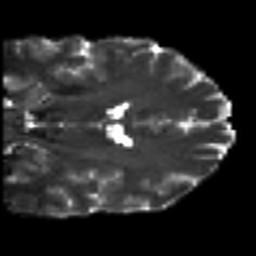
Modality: T2w
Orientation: coronal
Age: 40
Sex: male
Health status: healthy
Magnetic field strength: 3 T
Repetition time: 8.4 s
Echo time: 0.0926 s